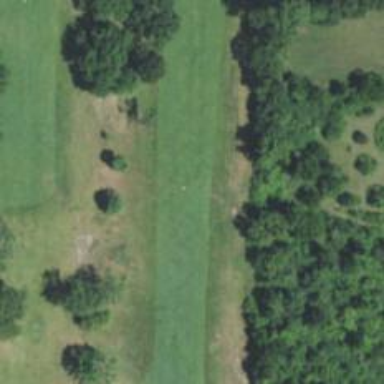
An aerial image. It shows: View of golf hole.